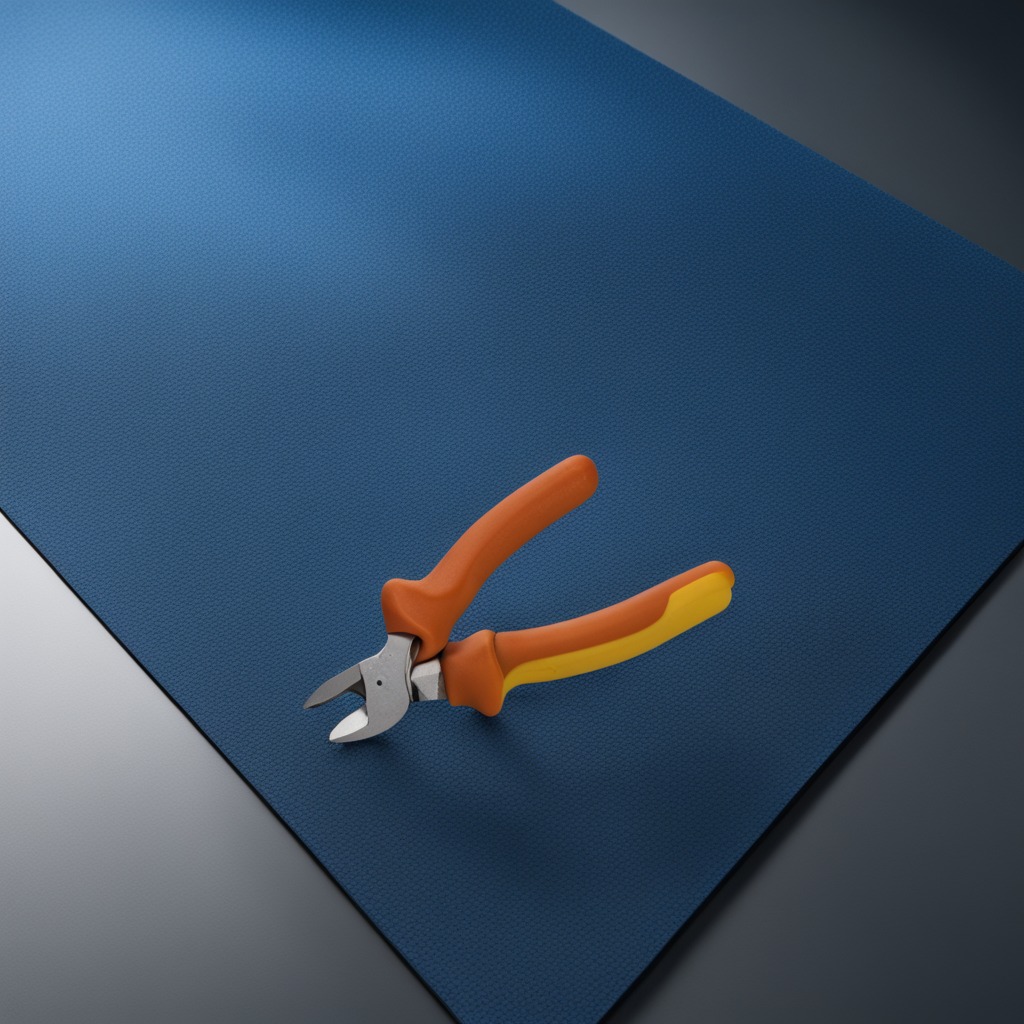
A plier lying on a clean granite tabletop inside a workshop under bright overhead lighting crisp shadows high clarity worn but beneath the mat